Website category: jobs
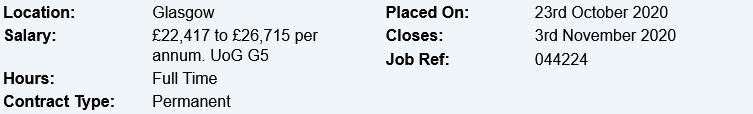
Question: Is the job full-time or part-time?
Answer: Full Time

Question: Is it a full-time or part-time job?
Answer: Full Time

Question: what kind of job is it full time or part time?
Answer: Full Time

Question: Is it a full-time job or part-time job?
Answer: Full Time

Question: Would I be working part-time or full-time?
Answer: Full Time

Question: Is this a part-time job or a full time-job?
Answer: Full Time

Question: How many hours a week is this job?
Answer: Full Time

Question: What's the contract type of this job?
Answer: Permanent

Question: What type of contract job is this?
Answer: Permanent

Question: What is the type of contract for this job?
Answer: Permanent

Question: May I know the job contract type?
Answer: Permanent

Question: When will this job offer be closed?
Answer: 3rd November 2020

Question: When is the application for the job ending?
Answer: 3rd November 2020

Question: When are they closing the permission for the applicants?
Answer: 3rd November 2020

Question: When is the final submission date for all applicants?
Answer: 3rd November 2020

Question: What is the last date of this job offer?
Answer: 3rd November 2020

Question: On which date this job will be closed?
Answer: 3rd November 2020

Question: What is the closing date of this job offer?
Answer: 3rd November 2020

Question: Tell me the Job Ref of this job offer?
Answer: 044224

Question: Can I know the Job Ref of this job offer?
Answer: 044224

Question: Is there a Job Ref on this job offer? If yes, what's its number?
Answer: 044224

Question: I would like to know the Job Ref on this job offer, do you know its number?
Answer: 044224

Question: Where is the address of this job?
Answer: Glasgow

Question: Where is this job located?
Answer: Glasgow

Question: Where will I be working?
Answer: Glasgow

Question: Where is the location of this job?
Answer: Glasgow

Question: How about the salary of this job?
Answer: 22,417 to 26,715 per annum. UoG G5

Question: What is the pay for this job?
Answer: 22,417 to 26,715 per annum. UoG G5

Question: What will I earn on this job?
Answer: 22,417 to 26,715 per annum. UoG G5

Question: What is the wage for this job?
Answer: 22,417 to 26,715 per annum. UoG G5

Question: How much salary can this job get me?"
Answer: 22,417 to 26,715 per annum. UoG G5

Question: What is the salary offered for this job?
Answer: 22,417 to 26,715 per annum. UoG G5

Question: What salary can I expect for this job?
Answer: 22,417 to 26,715 per annum. UoG G5

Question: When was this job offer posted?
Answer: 23rd October 2020

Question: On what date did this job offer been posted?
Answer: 23rd October 2020